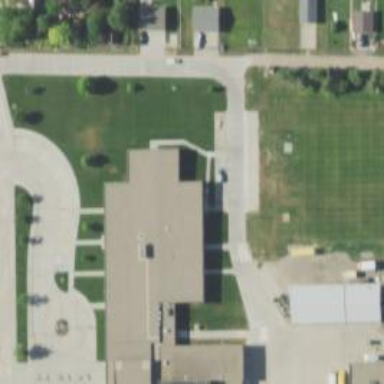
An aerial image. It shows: School.